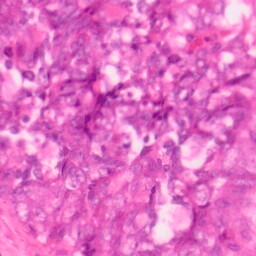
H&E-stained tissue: Colon